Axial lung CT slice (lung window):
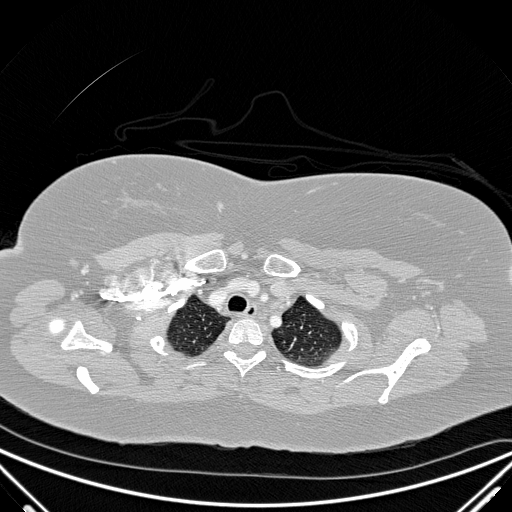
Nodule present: no